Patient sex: M
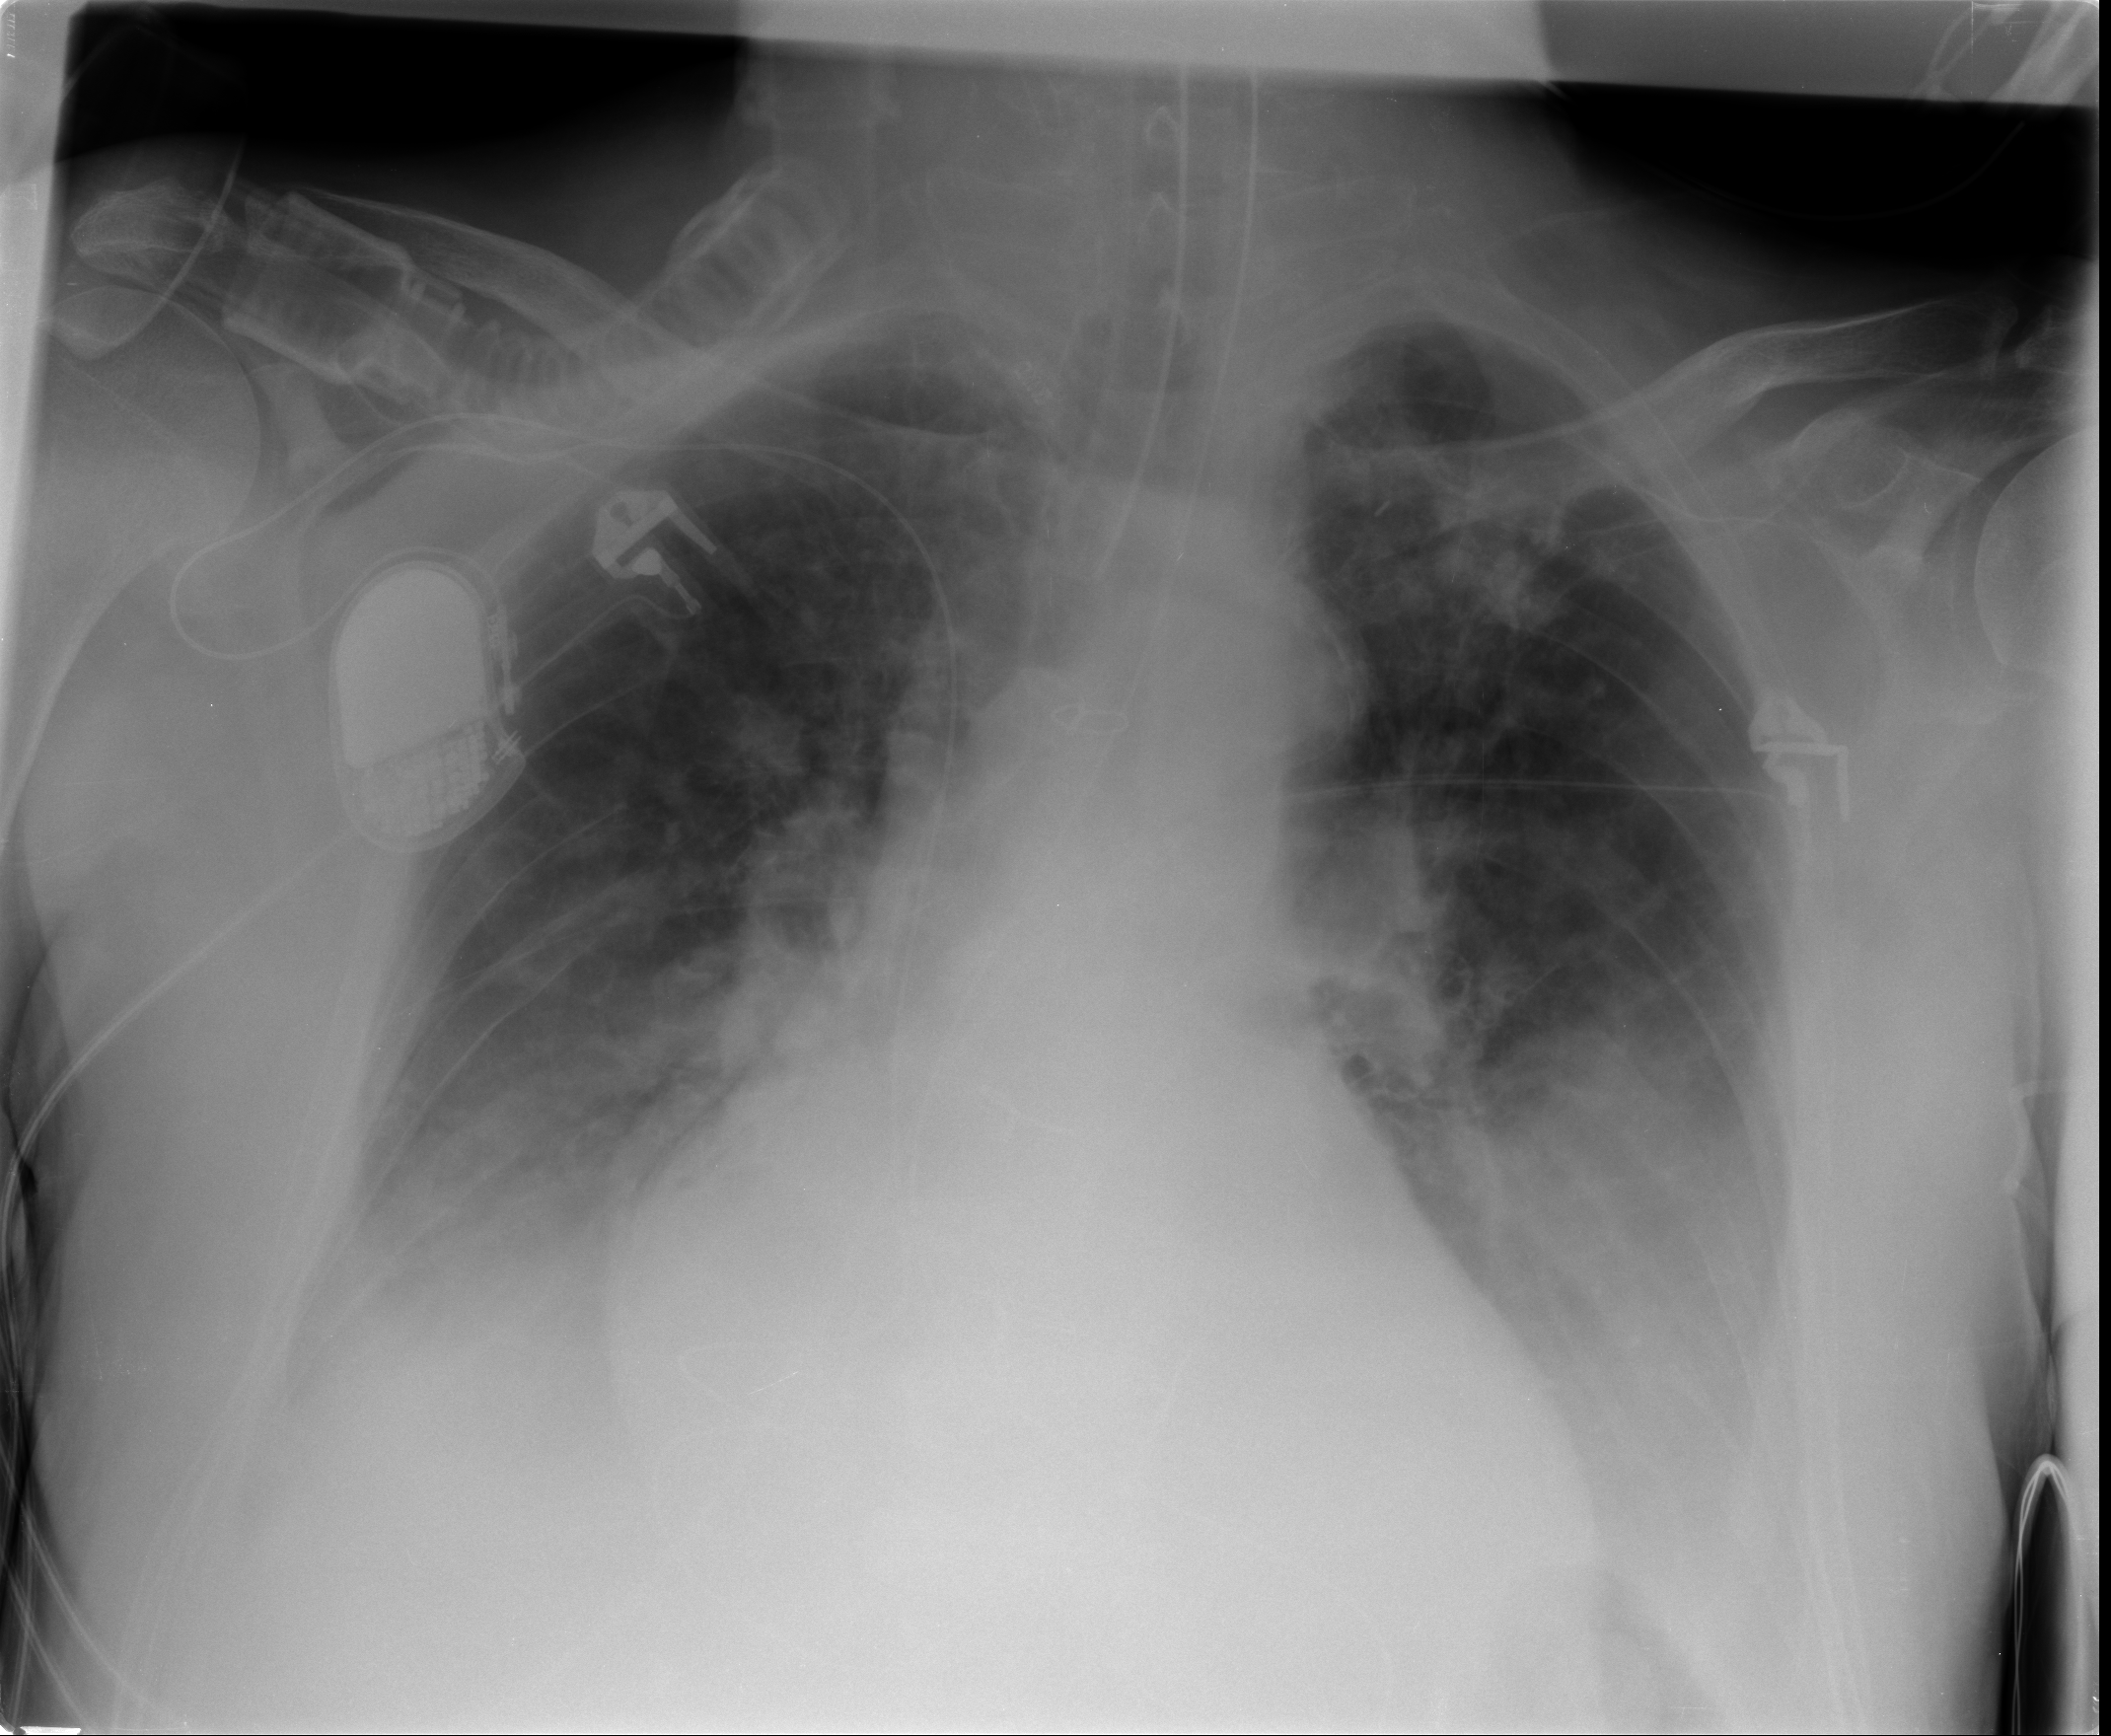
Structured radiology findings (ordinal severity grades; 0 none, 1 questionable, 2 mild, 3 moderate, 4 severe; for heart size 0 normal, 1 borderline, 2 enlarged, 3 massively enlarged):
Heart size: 2
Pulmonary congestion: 0
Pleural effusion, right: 1
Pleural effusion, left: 2
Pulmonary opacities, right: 0
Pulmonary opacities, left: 0
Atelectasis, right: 2
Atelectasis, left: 2